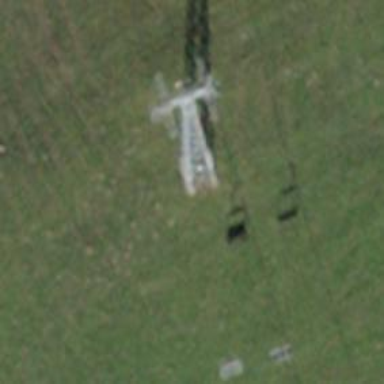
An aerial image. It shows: Pylon for aerialway.